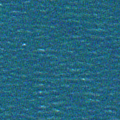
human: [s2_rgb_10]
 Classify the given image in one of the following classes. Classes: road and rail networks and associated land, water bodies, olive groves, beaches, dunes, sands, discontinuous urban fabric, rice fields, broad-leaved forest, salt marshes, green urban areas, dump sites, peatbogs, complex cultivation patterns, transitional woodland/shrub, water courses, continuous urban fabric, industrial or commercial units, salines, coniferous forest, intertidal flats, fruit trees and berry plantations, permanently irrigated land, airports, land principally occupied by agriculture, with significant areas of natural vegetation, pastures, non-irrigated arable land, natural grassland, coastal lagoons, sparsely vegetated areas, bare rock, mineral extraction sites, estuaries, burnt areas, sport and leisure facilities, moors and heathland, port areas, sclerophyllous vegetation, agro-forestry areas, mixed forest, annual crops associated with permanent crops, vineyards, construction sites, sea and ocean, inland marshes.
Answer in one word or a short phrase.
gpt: sea and ocean